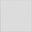
Piece: xx